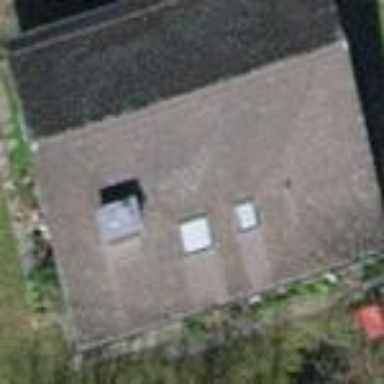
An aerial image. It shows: Detached building with gabled tile roof.